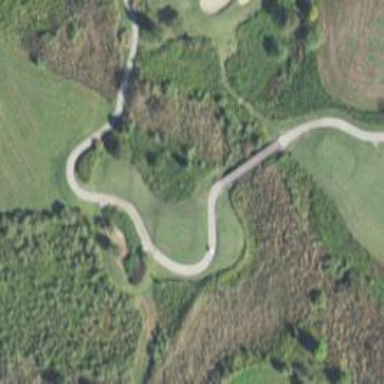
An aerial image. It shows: Path for both roads and golfers.